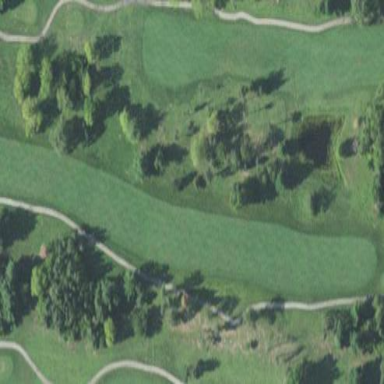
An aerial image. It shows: Golf rough area.